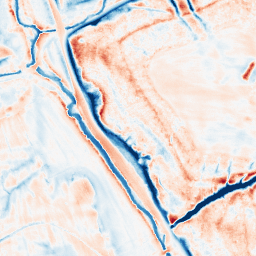
Category: trend_removal
Decomposition family: local_polynomial
Decomposition parameters: window_size: 21
degree: 2
Upsampling method: sinc_blackman
Upsampling parameters: scale: 2
kernel_size: 16
Upsampling scale: 2